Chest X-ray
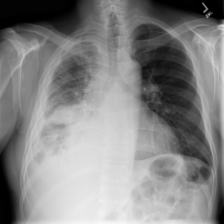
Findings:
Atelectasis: negative
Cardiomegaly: negative
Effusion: negative
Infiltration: positive
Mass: negative
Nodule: negative
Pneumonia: negative
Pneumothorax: negative
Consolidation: negative
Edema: negative
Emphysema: negative
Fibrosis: negative
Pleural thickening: negative
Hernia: negative